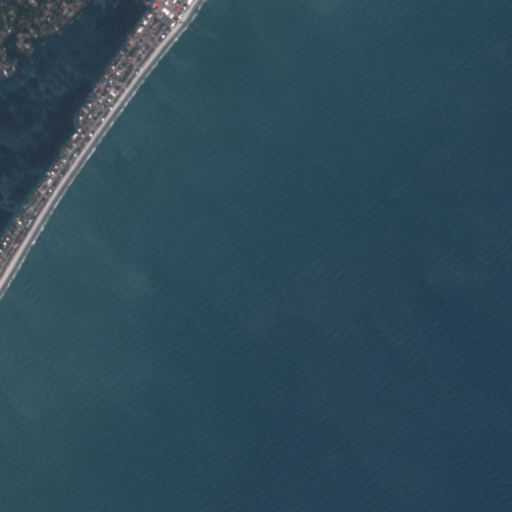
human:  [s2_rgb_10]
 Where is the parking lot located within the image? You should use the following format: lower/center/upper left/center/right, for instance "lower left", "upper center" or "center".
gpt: The parking lot is located in the upper left of the image.
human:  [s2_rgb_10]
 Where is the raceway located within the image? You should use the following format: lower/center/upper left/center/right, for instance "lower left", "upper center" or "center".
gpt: The raceway is located in the upper left of the image.
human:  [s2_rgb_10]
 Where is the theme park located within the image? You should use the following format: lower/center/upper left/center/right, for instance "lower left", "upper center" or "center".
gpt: The theme park is located in the upper left of the image.
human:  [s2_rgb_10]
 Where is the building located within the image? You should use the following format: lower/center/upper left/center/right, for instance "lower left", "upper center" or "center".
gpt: The building is located in the upper left of the image.
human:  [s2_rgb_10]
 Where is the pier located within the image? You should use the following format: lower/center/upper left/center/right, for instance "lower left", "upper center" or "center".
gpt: The pier is located in the upper center of the image.
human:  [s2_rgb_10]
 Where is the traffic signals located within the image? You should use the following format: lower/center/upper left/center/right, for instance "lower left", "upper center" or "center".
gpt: The traffic signals is located in the upper center of the image.
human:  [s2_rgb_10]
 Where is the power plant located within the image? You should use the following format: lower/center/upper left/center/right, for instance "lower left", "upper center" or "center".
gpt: There is no power plant in the image.